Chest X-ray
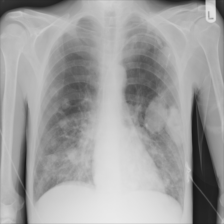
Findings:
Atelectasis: negative
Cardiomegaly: negative
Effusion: negative
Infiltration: negative
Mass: positive
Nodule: negative
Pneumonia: negative
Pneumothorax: negative
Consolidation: negative
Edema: negative
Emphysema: negative
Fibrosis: negative
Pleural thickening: negative
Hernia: negative